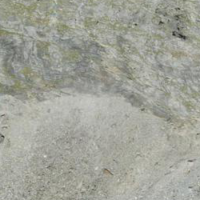
EUNIS habitat code: 48
Species observed at this site:
Tichodroma muraria